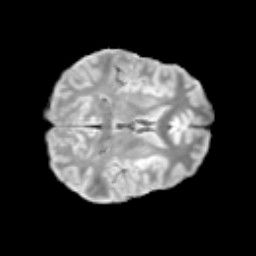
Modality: T2w
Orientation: axial
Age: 11
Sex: male
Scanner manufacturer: siemens
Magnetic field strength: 3 T
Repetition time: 3.8 s
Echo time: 0.07 s